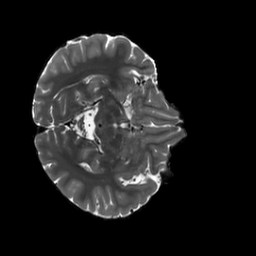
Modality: T2w
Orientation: axial
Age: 24
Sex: female
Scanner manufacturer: siemens
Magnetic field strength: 3 T
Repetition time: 3.2 s
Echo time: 0.566 s